Question: I want to make a EditText visible from the bottom of my app like the notification bar does from the top. So if I swipe a bar (which can be shown all the time) from the bottom to the top, my EditText should be shown like in this picture:

Is there an easy way to program this? Or do you know a good alternative?
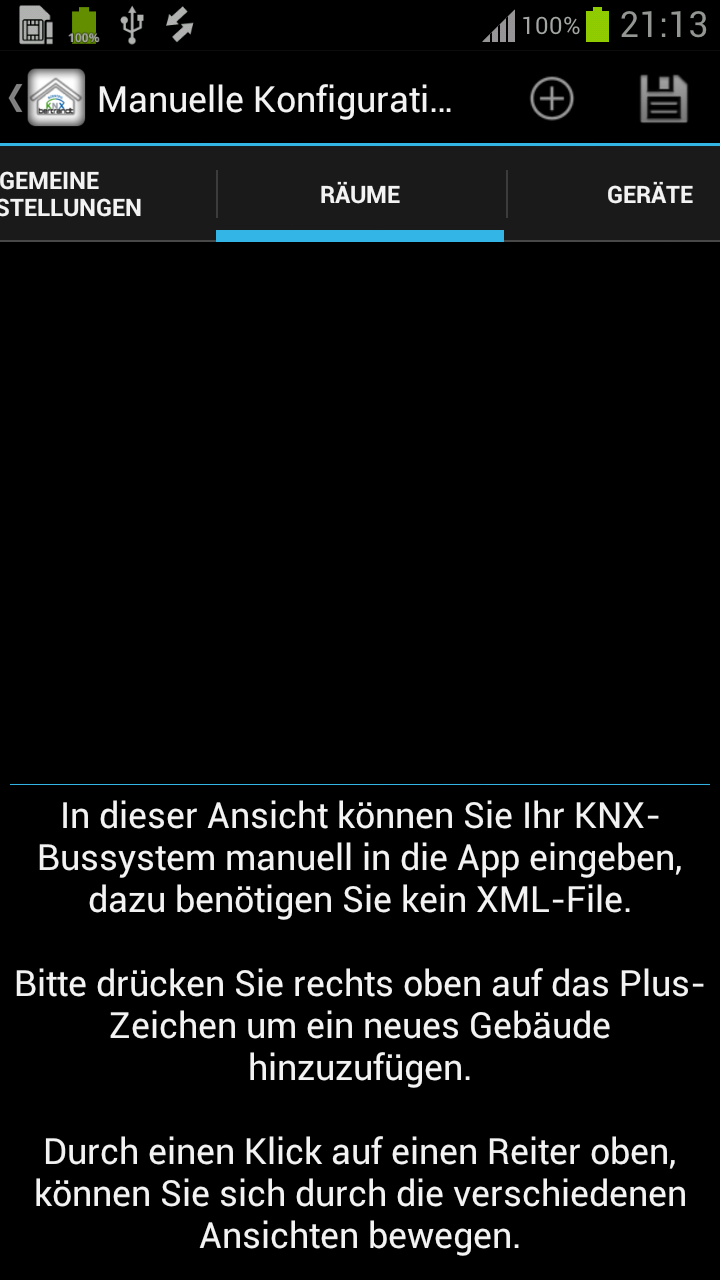
Answer: I think this library can help you out: <URL>